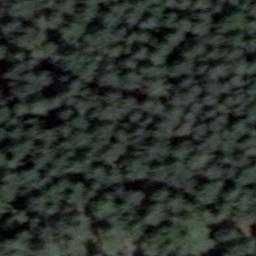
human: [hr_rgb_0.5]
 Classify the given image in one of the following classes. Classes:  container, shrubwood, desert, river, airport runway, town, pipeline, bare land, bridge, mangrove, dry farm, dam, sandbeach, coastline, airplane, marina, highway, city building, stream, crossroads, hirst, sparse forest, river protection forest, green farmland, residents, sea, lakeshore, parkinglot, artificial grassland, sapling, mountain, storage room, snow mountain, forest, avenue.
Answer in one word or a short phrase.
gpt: forest